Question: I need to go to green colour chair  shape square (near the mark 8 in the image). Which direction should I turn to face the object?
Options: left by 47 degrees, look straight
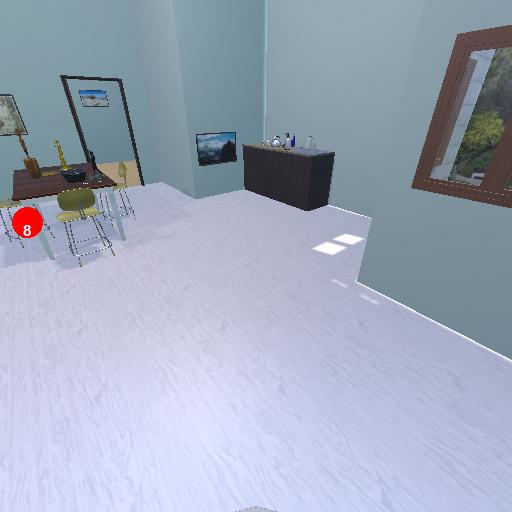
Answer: left by 47 degrees